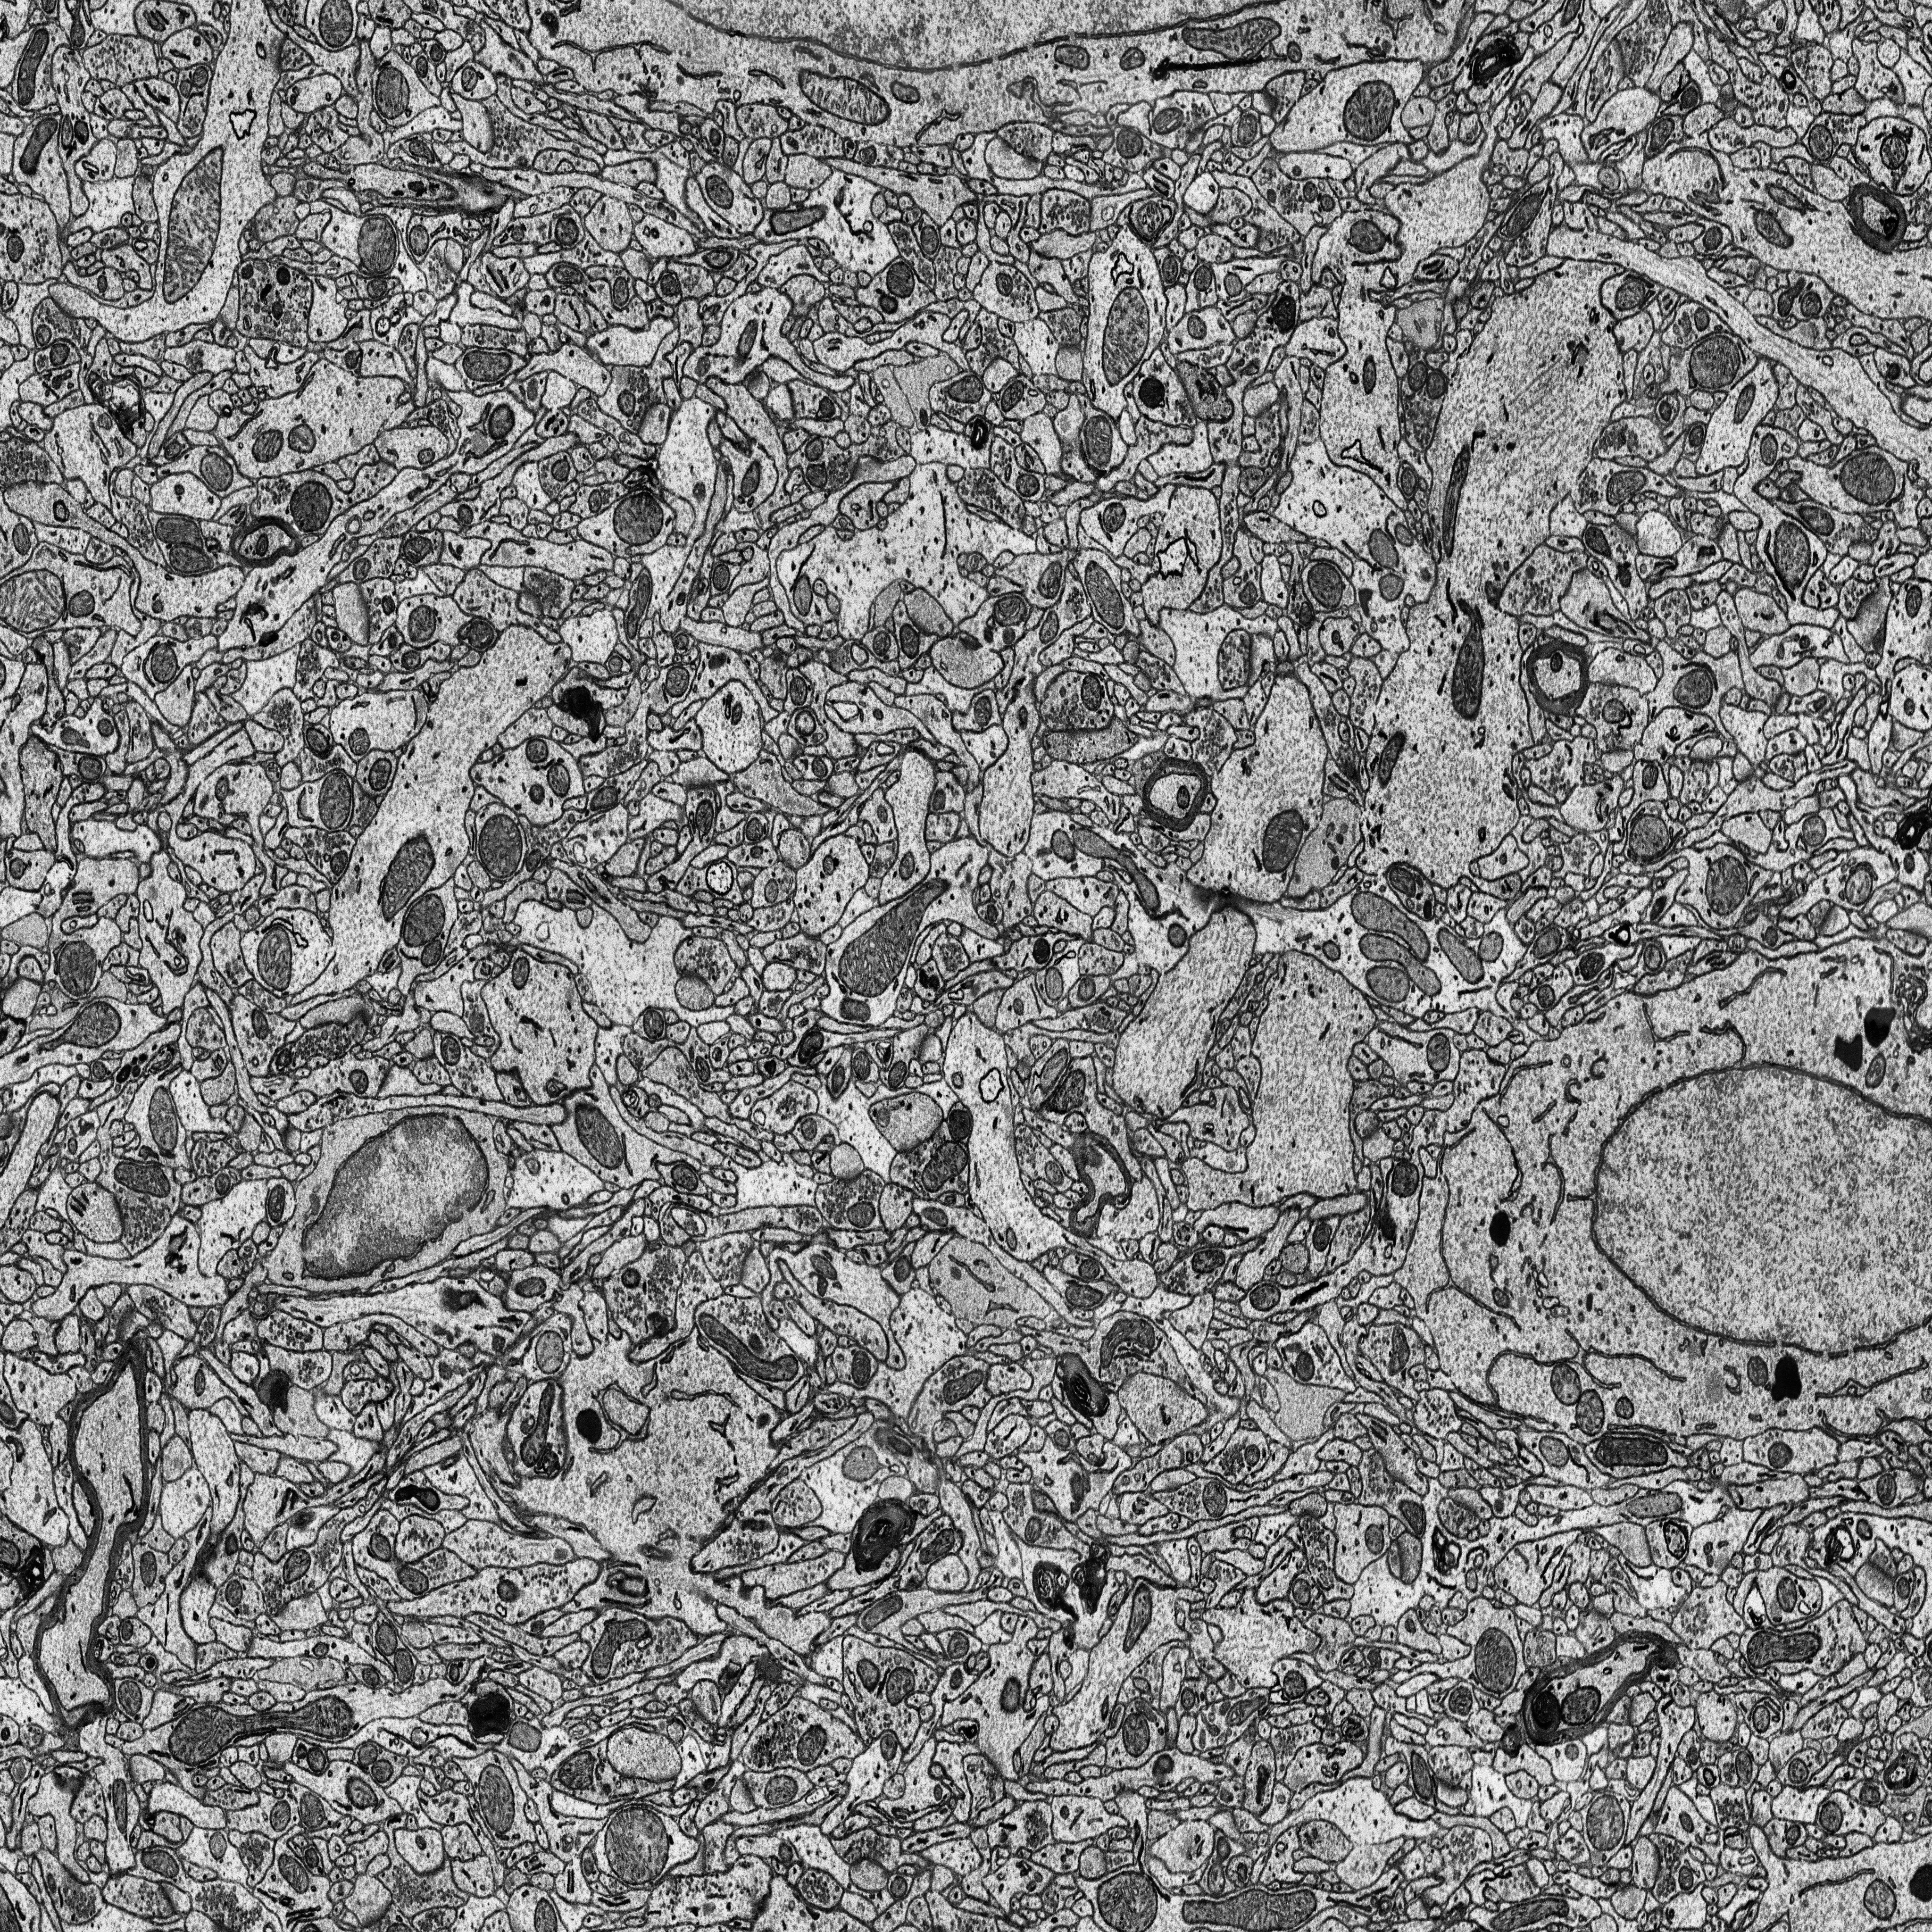
Electron microscopy slice of rat cortex tissue
Slice depth (z): 146
Mitochondria instances in slice: 417